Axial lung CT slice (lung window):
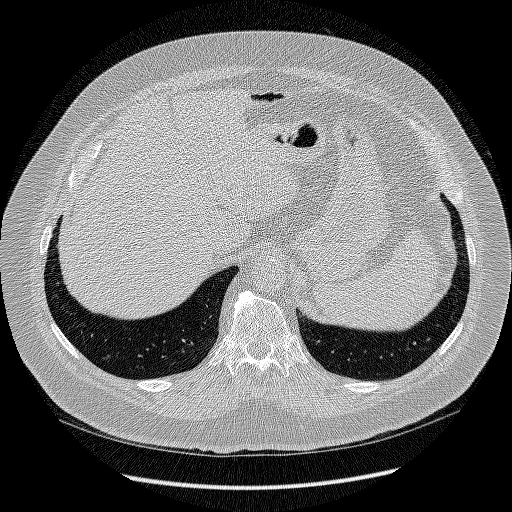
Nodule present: no